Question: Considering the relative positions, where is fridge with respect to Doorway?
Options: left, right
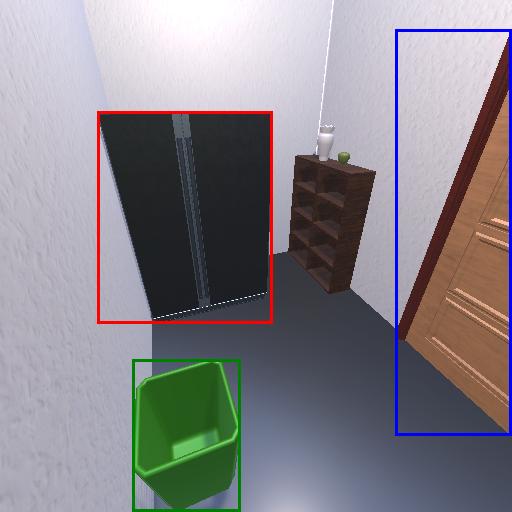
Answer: left